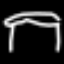
Label: bed